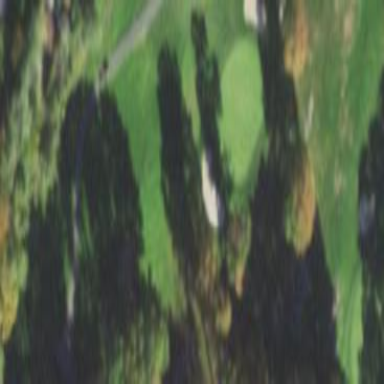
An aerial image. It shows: Grassy area designated as golf tee.